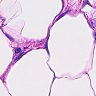
Metastatic tissue present: no